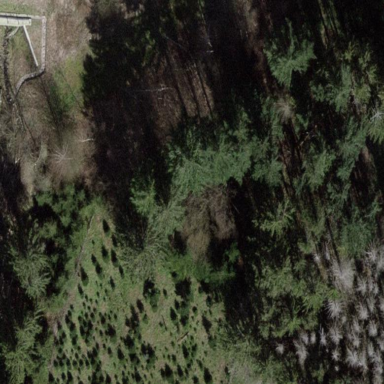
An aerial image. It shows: Mixed leaf-type forest area.